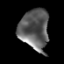
Tissue: prostate
Cell type: T cells
Senescence score: 0.2693
Nuclear area (px): 1155
Mean DAPI intensity: 96.773